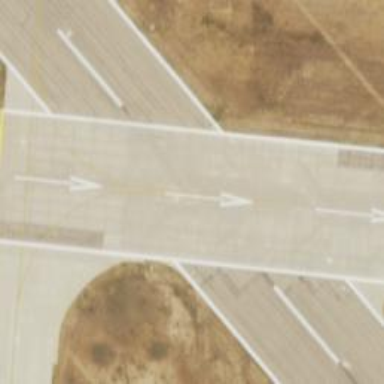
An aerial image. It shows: Asphalt runway at the airport.